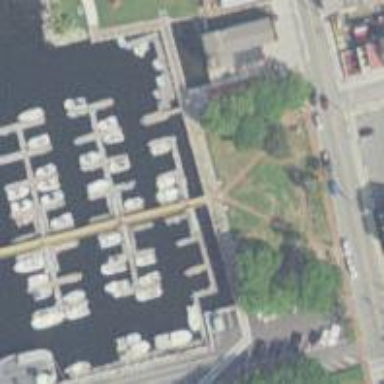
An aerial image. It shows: Man-made pier.